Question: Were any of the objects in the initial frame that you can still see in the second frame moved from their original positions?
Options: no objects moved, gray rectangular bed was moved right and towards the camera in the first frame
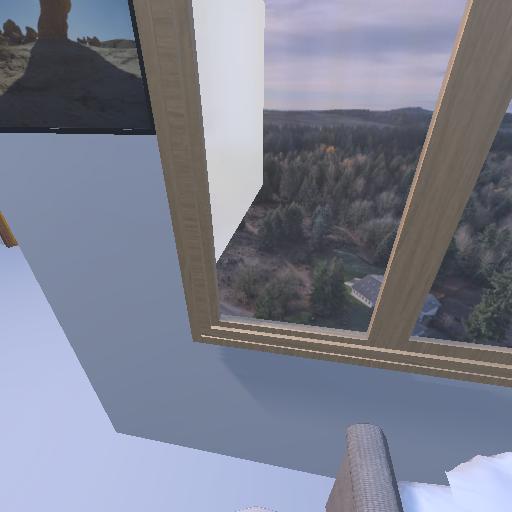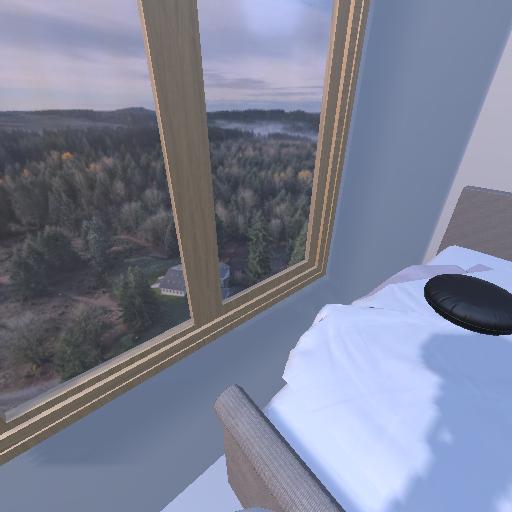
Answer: no objects moved